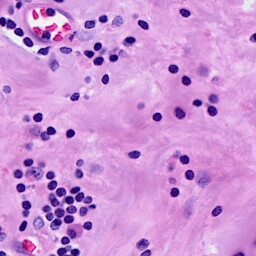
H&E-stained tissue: Breast